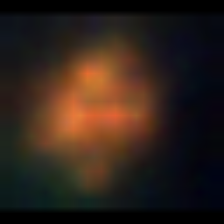
Taxon: NanoPlankton
Group: Other